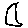
Label: moon